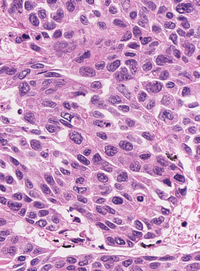
Tumor epithelial tissue: yes
Tumor-associated stroma tissue: no
Normal tissue: no